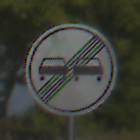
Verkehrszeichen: EndeUeberholverbot
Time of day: MorningAfternoon
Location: Outdoor (Nature)
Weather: PartlyCloudy
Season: NotSpecified
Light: Natural